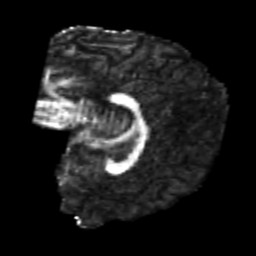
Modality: FA
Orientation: sagittal
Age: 24
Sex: male
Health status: healthy
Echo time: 0.074 s